Interaction volume radius: 10 \u00c5
Interaction volume height: 15 \u00c5
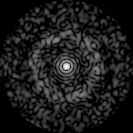
Disorder parameter: 0.8168